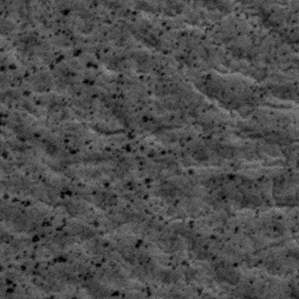
Label: frost